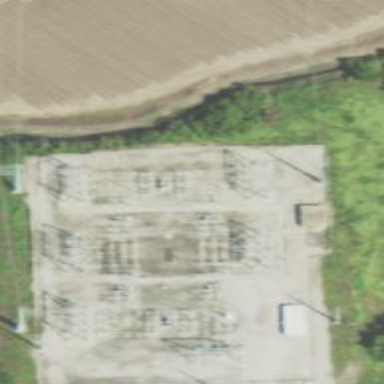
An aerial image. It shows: Switch for power supply.